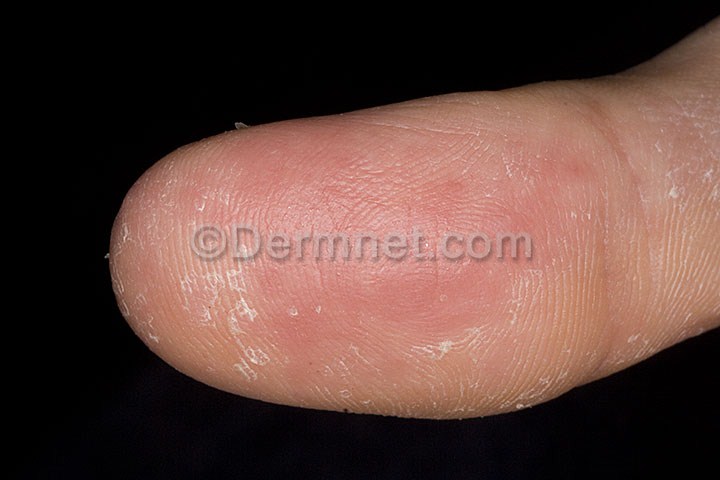
Disease: Eczema Photos